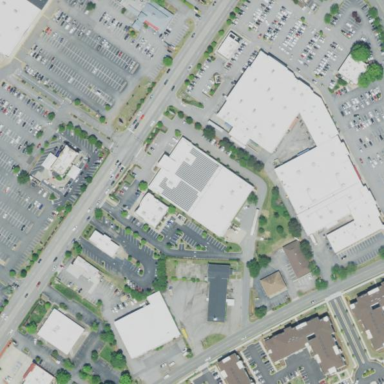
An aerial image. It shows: Building that houses furniture shop.